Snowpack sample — Buffalo Mountain, Silverthorne, Colorado, USA (1/25/25, 10:11 AM MST)
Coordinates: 39.6222, -106.1139
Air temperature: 22 °F
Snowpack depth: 110 cm
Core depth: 30 cm
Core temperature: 42.8 °F
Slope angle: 12°, slope face: 102°
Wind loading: high
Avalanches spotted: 0
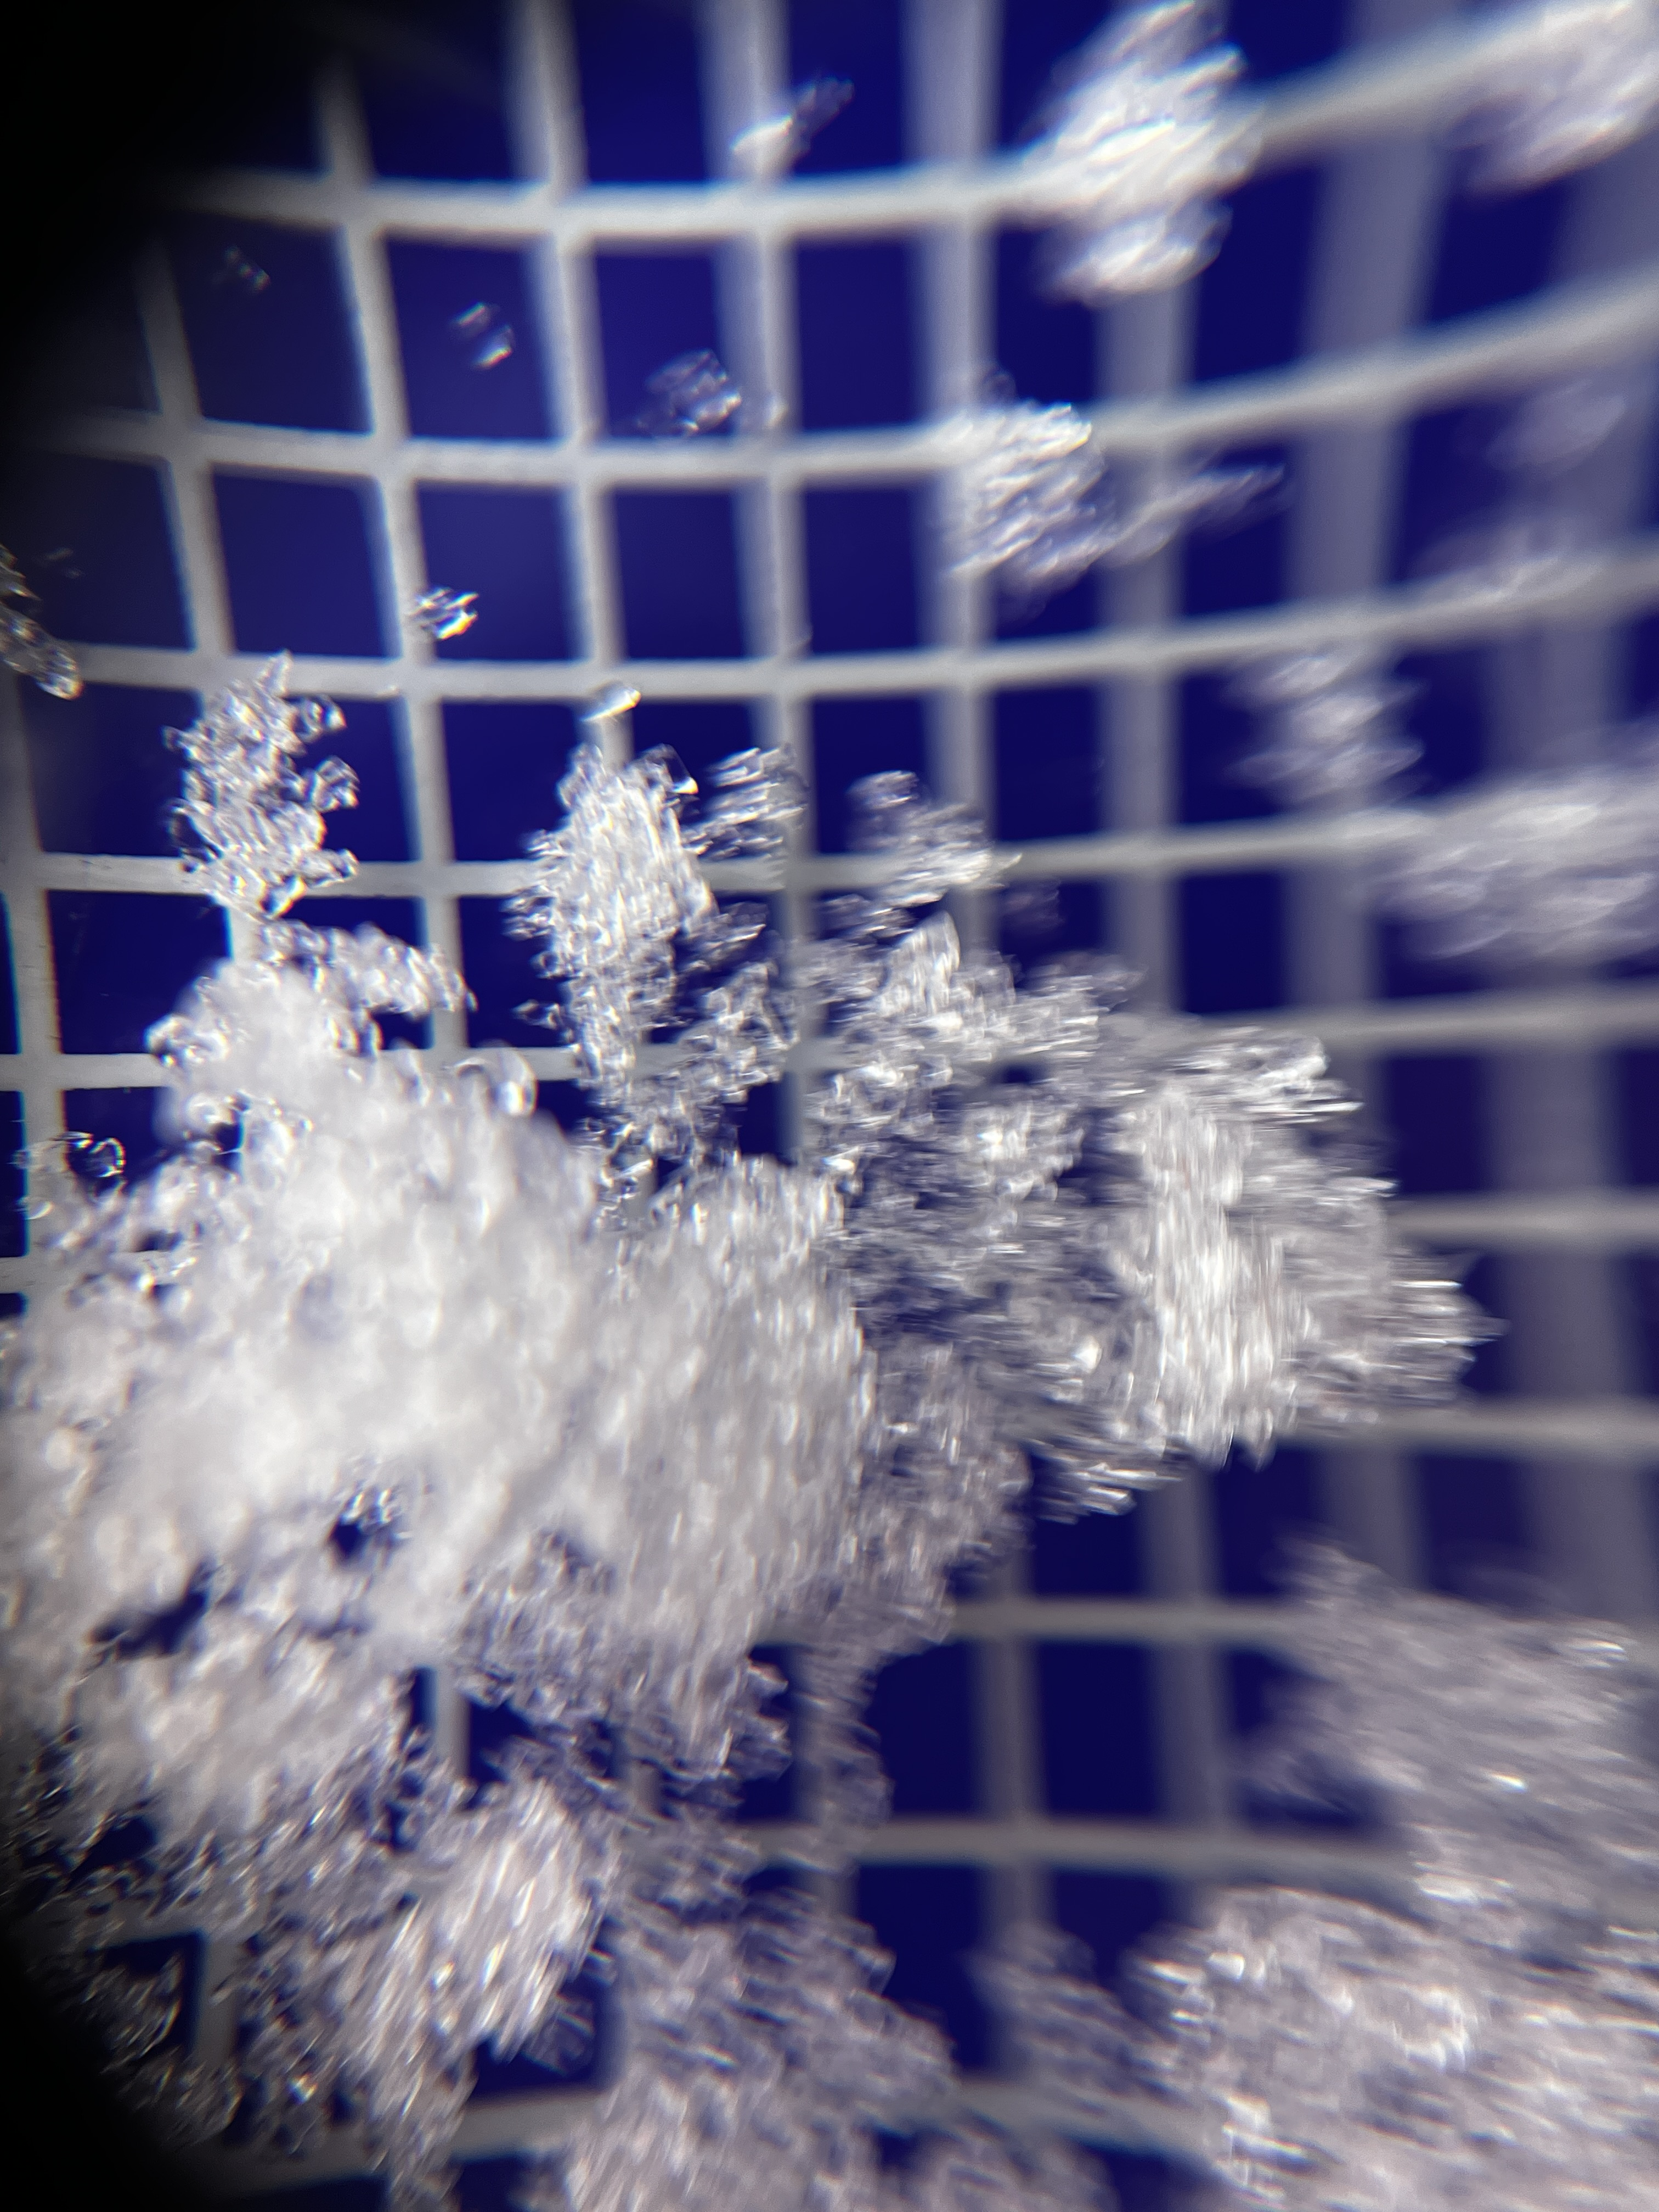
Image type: magnified_profile
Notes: No avalanches nearby, collected on the outskirts of a fire break 15 meters from the treeline, on way to Buffalo and Red Mountain